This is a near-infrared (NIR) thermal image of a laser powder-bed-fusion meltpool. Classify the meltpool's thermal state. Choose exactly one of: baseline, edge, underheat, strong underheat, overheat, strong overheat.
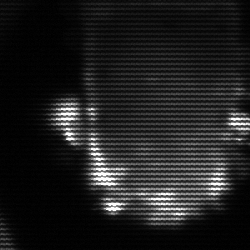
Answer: baseline